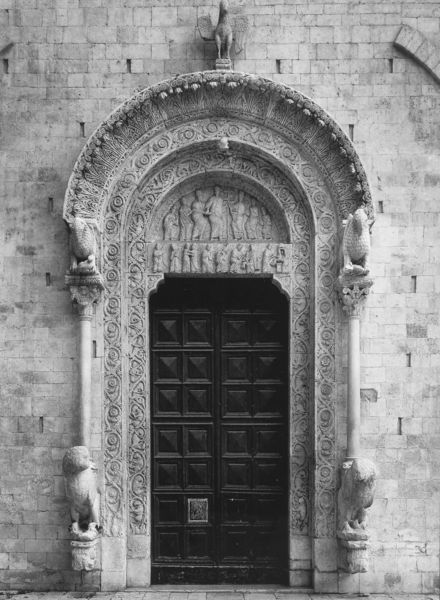
Titel: Hauptportal, Dom S. Valentino
Standort: Bitonto, Dom S. Valentino (EU - I - Apulien)
Schlagwörter: adler, schwarz, tür, ornament, kirche, ornamente, tor, fotografie, eingang, torbogen, schwarz-weiss, architrav, portal, löwen, romanik, löwe, kasette, gewände, saeule